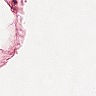
Metastatic tissue present: no